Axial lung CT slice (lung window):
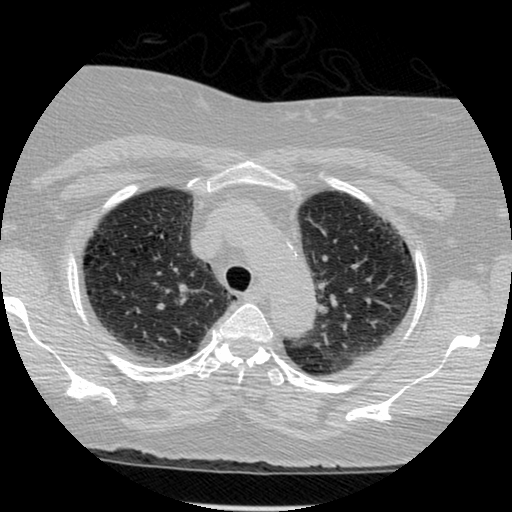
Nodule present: no